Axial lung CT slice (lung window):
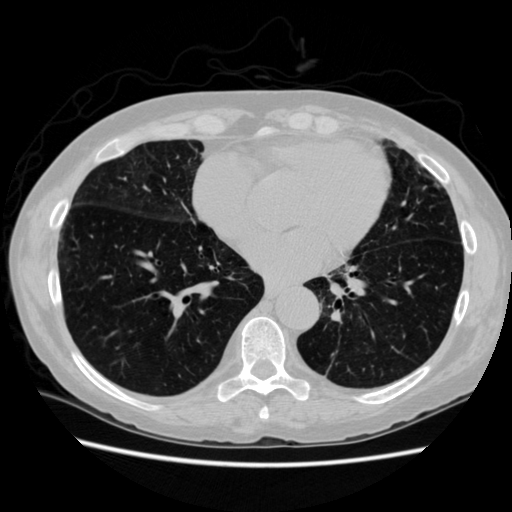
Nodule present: no